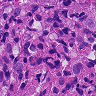
Metastatic tissue present: yes